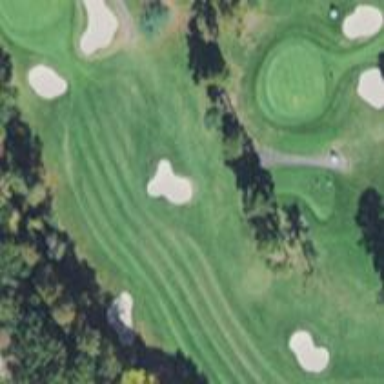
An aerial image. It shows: Grassy area designated as golf fairway.